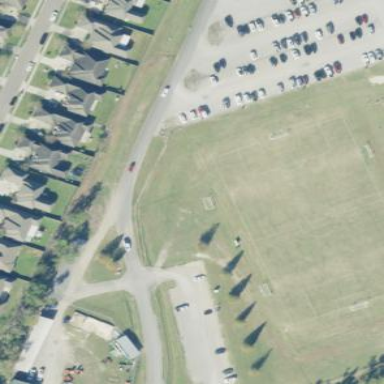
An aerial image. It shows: Soccer pitch designated for leisure and sports activities.